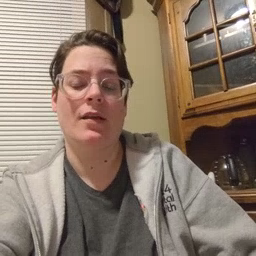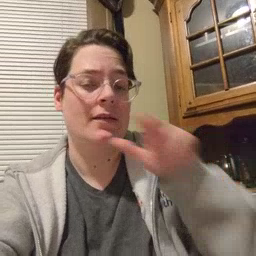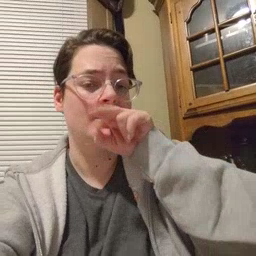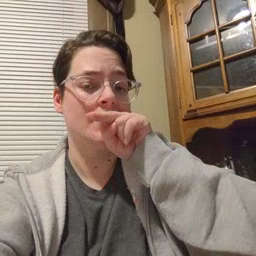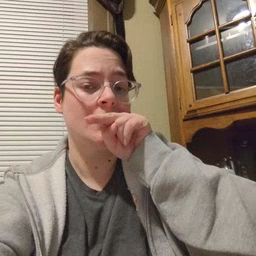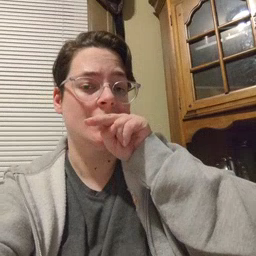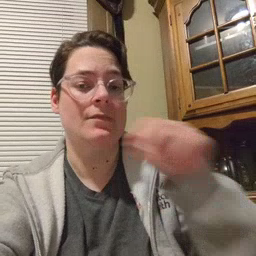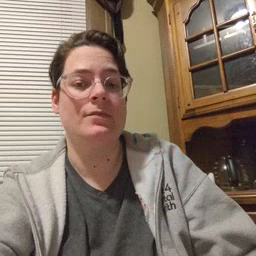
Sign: tongue